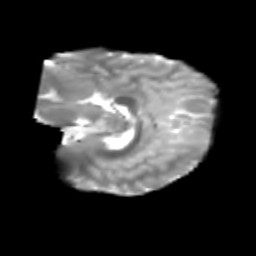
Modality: T2w
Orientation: sagittal
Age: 6
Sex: male
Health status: healthy